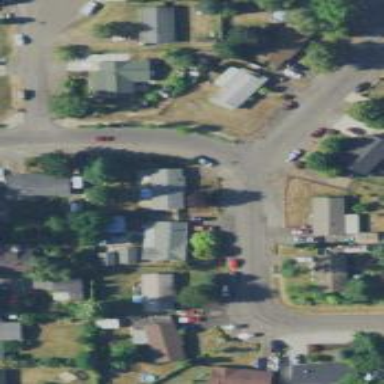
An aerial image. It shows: Residential road with sidewalk on the left side.